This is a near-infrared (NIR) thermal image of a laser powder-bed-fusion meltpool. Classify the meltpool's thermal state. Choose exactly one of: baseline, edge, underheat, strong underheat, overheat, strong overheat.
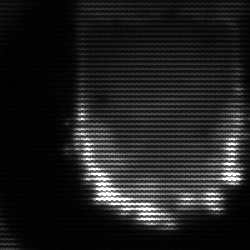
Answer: baseline